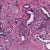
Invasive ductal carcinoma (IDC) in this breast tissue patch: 1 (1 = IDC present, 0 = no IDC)